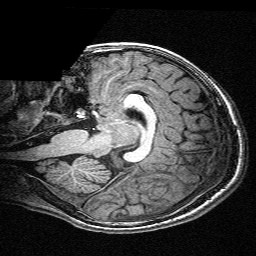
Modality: T1w
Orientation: sagittal
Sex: female
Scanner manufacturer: siemens
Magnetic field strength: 3 T
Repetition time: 2.3 s
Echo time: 0.00336 s